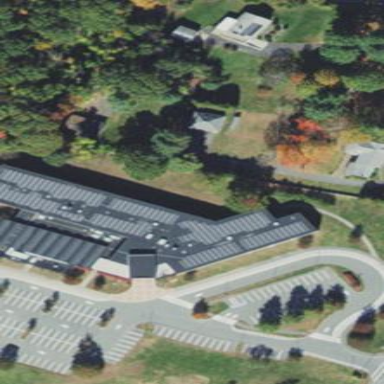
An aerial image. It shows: School building.